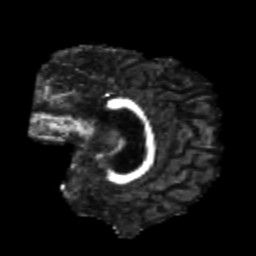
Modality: FA
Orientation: sagittal
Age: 21
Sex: male
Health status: healthy
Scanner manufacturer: philips
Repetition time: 7.384 s
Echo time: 0.08599 s